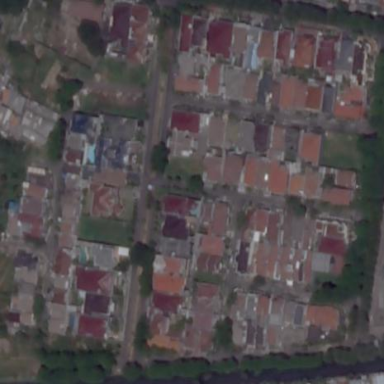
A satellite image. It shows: Residential area.